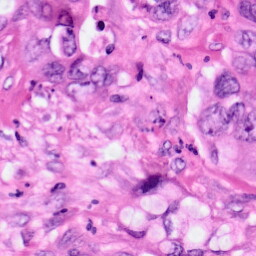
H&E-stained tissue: Pancreatic